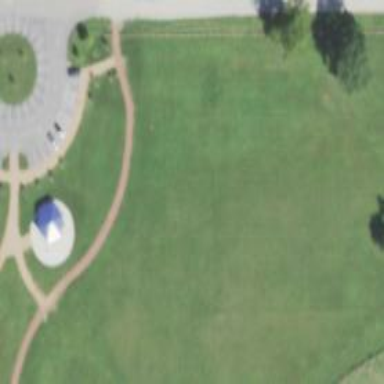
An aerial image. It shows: Disc golf tee.